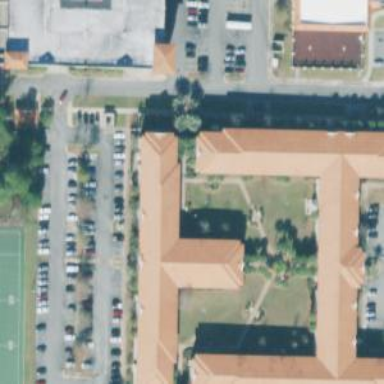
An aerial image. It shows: Residential building belonging to university.